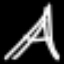
Label: The Eiffel Tower